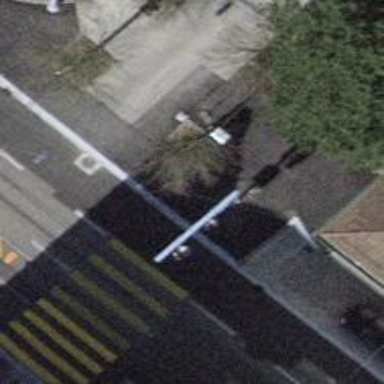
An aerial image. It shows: Paved footway with crossing.